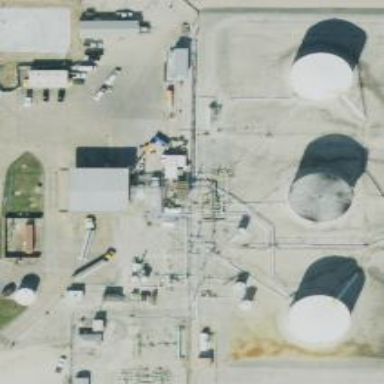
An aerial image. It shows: Storage tank with man-made structure.